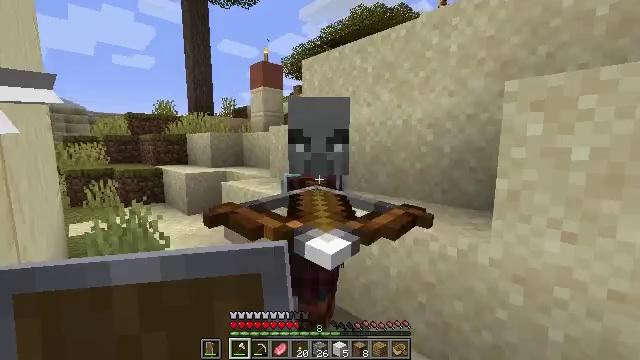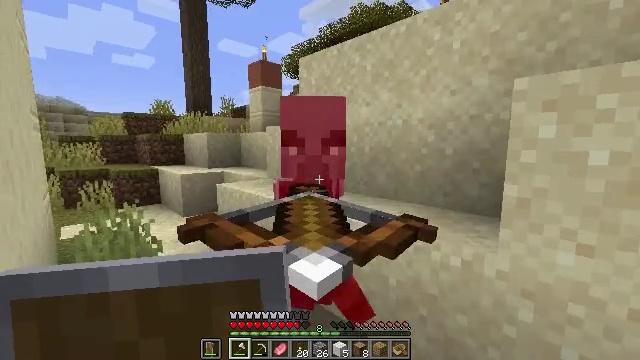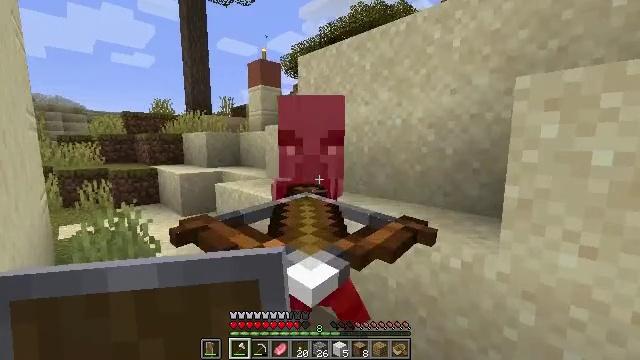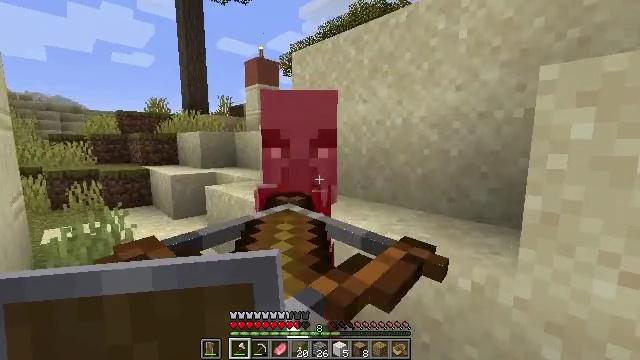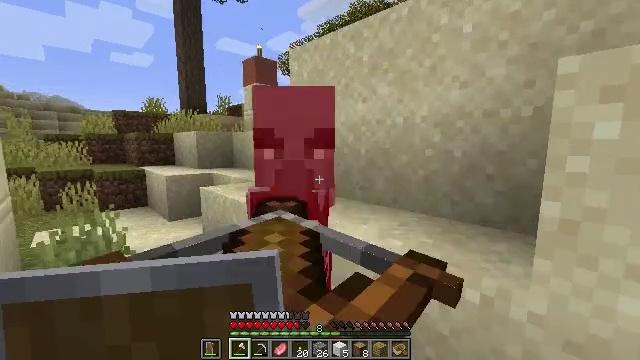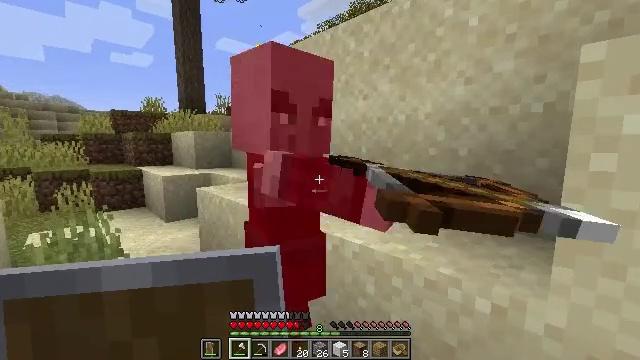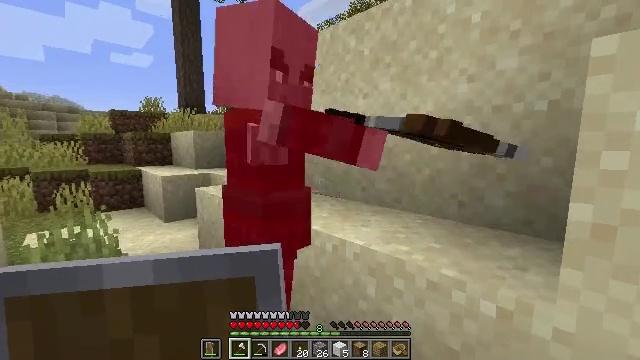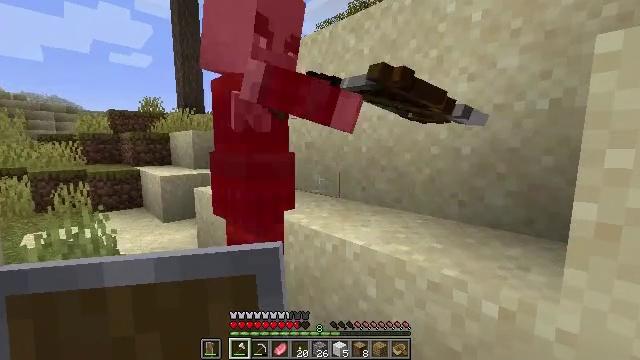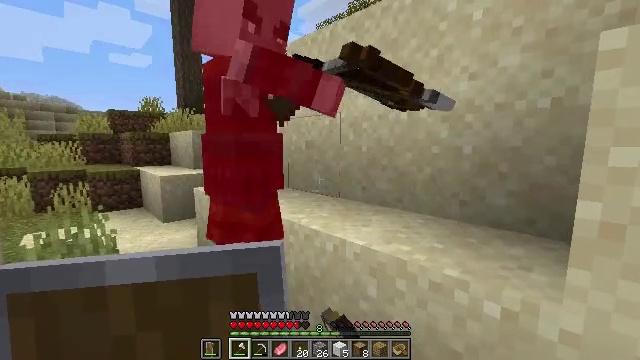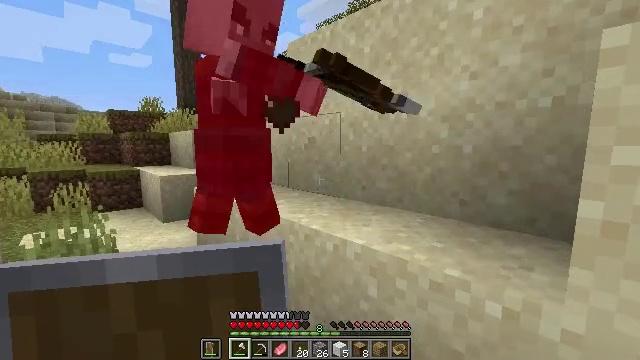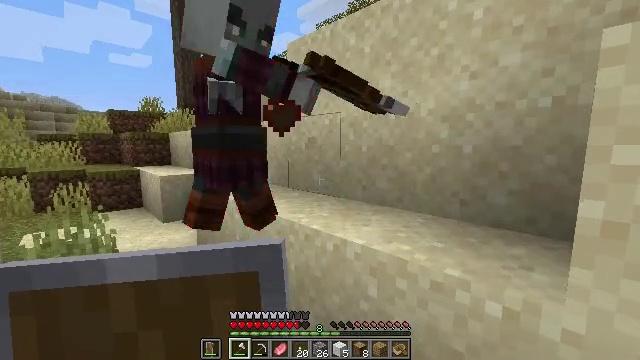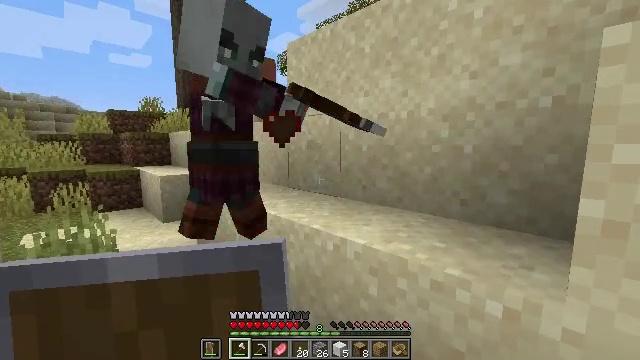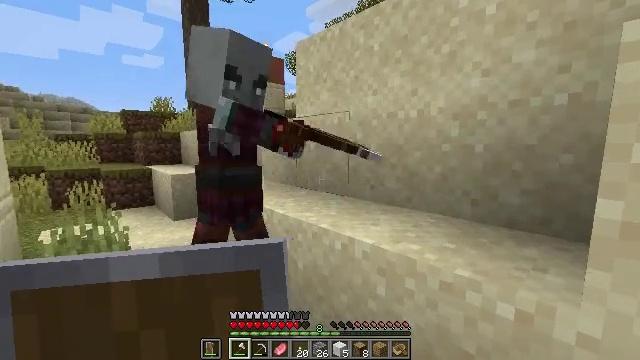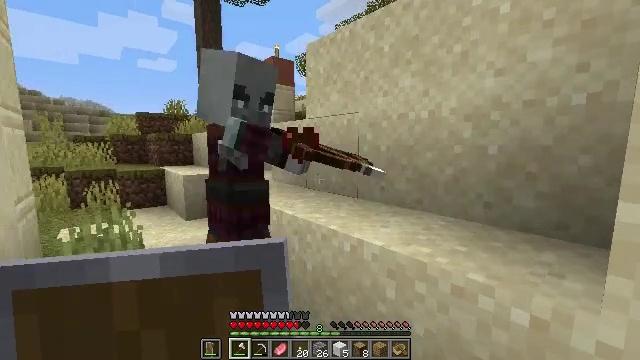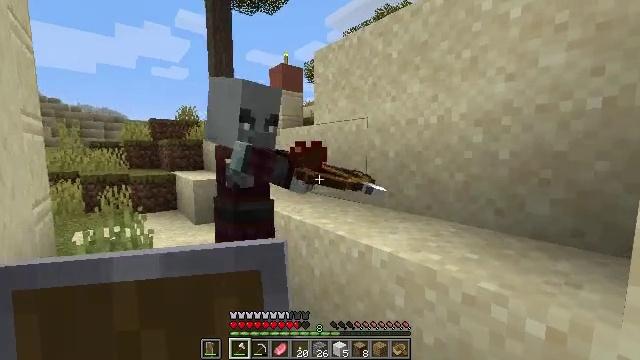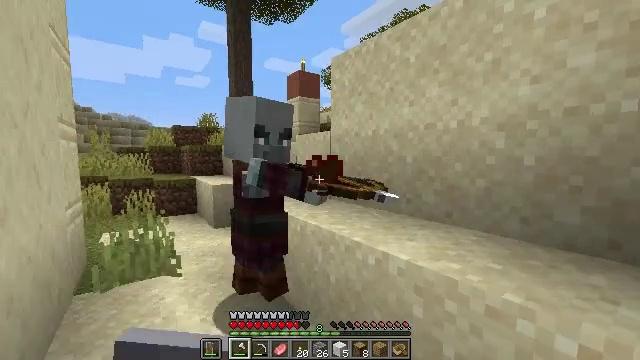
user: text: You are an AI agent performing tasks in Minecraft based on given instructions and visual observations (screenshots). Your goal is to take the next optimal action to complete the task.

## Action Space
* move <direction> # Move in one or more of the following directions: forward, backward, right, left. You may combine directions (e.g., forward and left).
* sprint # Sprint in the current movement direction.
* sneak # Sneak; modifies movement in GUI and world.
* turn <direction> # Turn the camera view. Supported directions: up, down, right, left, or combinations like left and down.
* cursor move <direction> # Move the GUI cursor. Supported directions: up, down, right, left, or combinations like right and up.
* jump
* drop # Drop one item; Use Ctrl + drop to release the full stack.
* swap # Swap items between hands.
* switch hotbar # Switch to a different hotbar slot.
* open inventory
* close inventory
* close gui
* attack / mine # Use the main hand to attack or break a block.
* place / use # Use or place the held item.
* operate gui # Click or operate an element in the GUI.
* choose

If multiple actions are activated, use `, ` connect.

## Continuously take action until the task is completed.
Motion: motion action
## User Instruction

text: Combat the pillager.
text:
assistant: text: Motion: move forward, attack / mine
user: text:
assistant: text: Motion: move forward, attack / mine
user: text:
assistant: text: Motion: move forward, attack / mine
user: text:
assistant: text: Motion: attack / mine
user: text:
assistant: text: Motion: attack / mine
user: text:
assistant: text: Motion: attack / mine
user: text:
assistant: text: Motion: attack / mine
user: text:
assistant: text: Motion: attack / mine
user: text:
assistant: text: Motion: no_op
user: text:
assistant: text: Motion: no_op
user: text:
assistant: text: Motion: no_op
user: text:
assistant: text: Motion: turn left
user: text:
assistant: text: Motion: turn left
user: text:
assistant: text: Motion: turn left and up
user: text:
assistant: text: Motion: turn left and up, use / place
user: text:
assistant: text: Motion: move forward, turn left, use / place
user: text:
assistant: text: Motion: move forward, turn left, use / place
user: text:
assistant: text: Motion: move forward, use / place
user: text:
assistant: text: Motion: move forward, use / place
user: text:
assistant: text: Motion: move forward, use / place
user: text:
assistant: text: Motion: move forward, use / place
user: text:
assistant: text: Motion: move forward, use / place
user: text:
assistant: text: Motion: move forward, use / place
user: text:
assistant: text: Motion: move forward, use / place
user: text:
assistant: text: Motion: move forward, turn left, use / place
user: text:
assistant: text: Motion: move forward, use / place
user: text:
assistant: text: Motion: move forward, use / place
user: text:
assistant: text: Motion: move forward, use / place
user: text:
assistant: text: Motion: move forward, use / place
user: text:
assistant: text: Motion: move forward, use / place